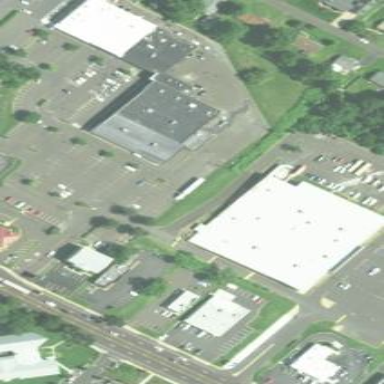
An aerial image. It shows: Building with bowling alley inside.